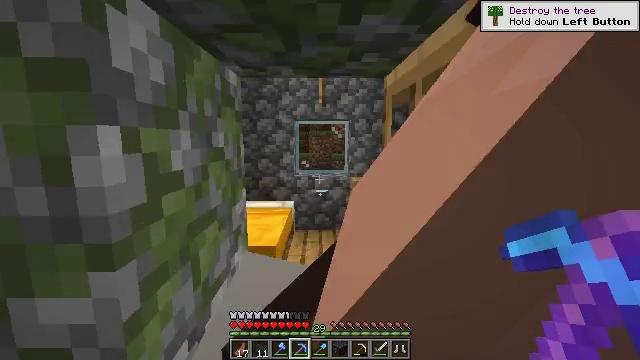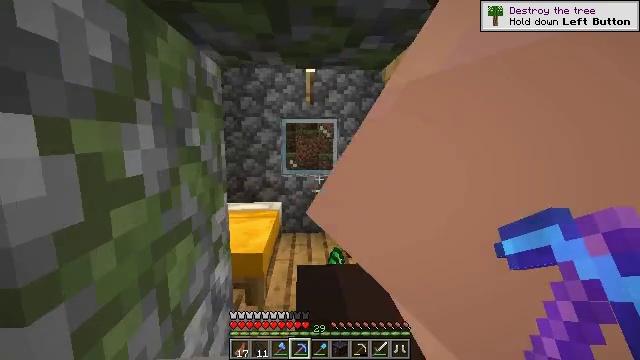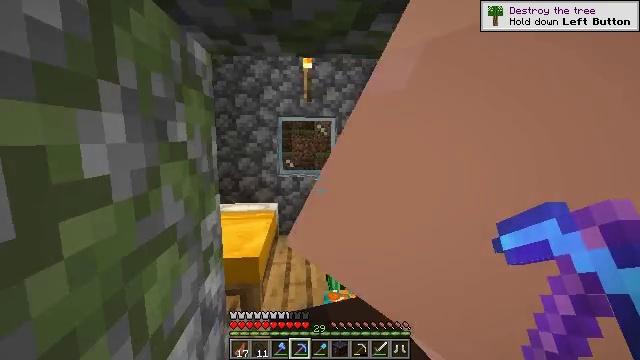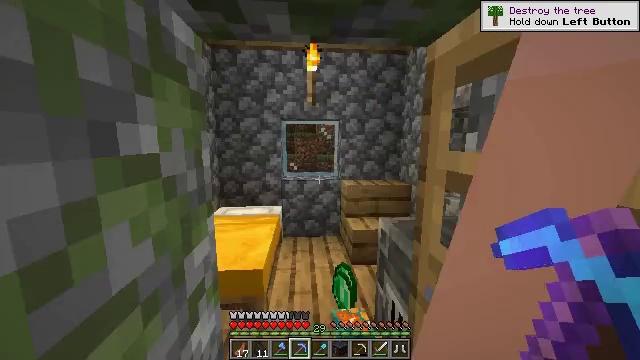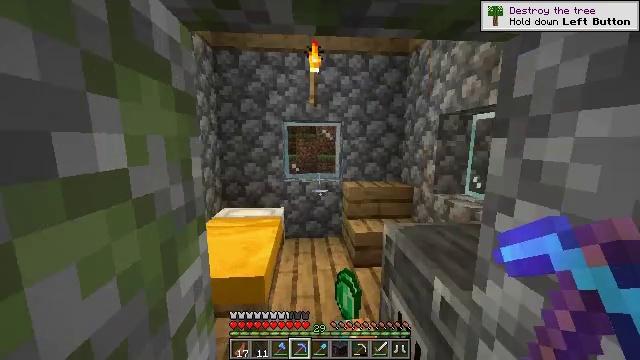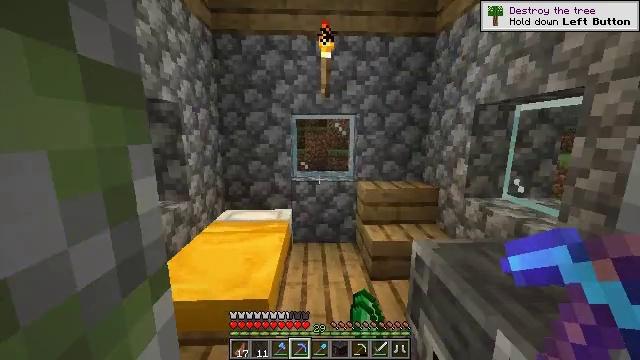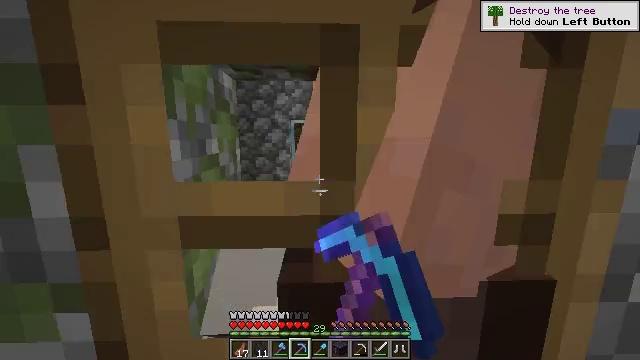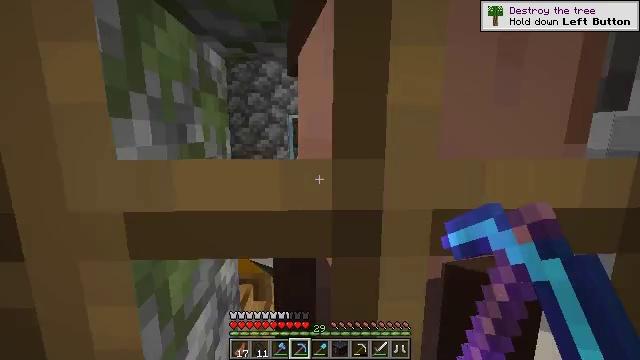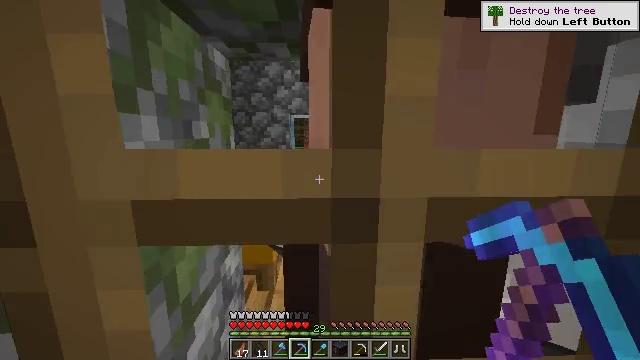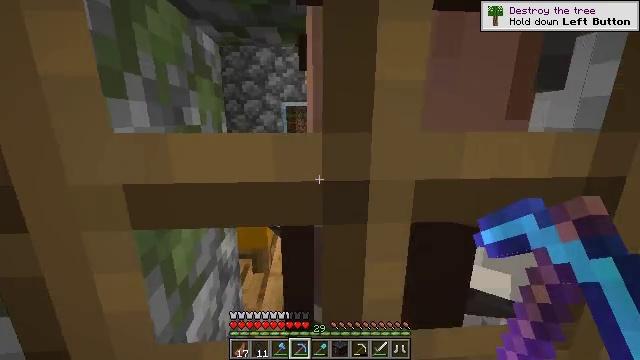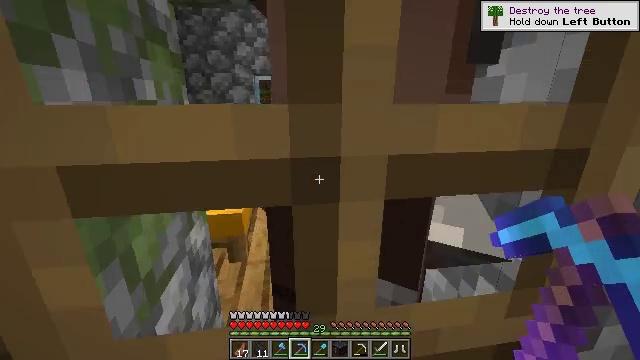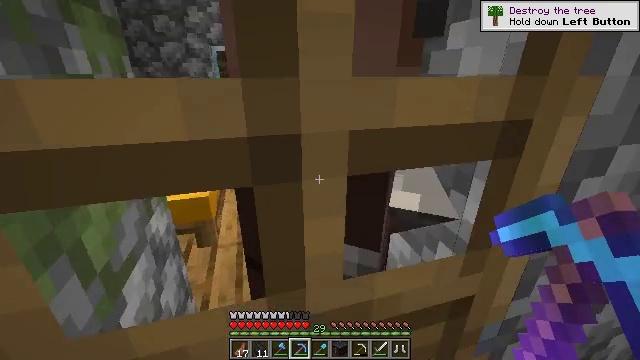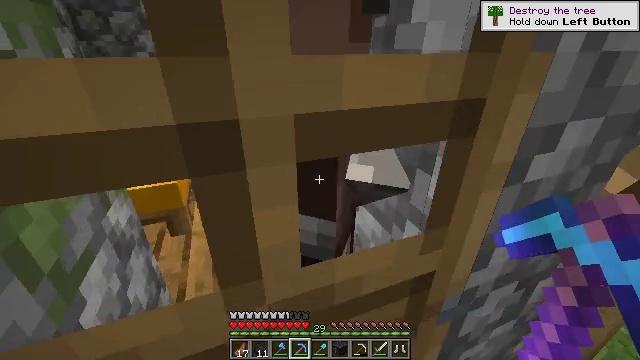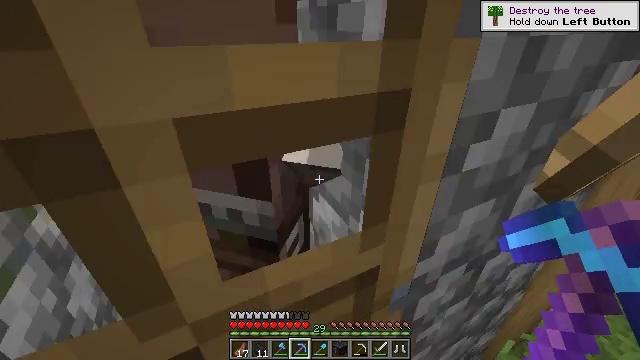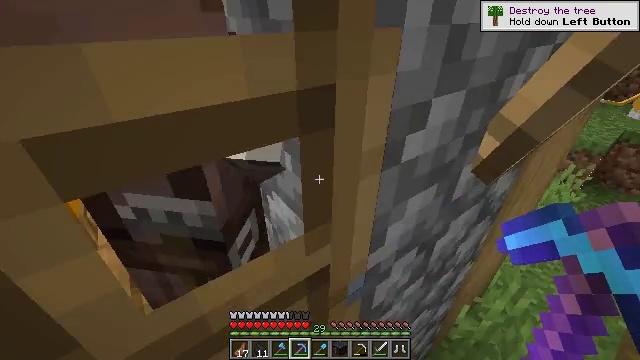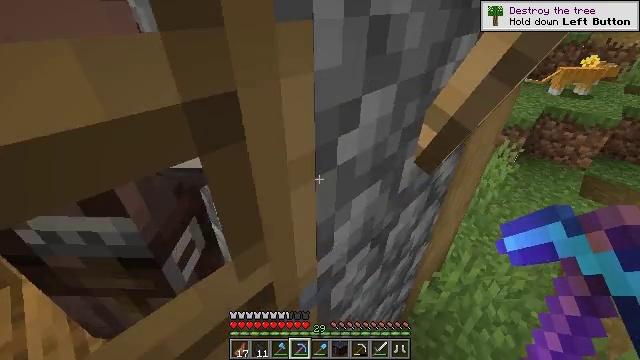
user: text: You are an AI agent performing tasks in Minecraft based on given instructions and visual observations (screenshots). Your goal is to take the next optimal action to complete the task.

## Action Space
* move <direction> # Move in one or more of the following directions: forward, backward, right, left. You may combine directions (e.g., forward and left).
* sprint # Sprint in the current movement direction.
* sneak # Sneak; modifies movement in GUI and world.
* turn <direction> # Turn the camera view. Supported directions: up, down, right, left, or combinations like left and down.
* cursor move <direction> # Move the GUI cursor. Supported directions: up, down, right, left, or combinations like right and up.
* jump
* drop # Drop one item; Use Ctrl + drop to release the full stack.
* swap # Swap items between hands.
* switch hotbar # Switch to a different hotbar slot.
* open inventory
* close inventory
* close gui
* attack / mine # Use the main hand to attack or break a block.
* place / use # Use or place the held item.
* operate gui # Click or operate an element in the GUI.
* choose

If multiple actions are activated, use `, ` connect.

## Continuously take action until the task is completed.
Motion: motion action
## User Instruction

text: Drop a orange glazed terracotta.
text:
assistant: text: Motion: move forward, turn right
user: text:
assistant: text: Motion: move forward, sprint
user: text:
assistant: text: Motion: move forward, sprint
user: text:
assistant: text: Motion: move forward, sprint
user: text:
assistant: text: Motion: move forward, sprint, turn left and down
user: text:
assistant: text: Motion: move forward, turn left and down
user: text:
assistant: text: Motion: move forward
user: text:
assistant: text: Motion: move forward, sprint
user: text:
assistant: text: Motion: move forward, sprint, turn right and down
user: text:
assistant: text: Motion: move forward, sprint, turn right and down
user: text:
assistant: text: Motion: move forward, sprint, turn right and down
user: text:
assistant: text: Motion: move forward, turn right and down
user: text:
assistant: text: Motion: move forward, turn right and down
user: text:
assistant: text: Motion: move forward, turn right and down
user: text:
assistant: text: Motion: move forward, turn right and down
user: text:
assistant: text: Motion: turn right
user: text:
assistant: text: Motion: no_op
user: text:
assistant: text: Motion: turn left and down
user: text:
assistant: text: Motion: turn left and up
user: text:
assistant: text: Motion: turn left and up
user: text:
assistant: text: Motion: turn left and up
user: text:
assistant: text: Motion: no_op
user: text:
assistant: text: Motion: no_op
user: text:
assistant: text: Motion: turn left
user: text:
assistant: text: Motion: turn left and up
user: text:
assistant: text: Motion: turn left and up
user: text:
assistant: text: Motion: turn right and up, use / place
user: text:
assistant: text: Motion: use / place
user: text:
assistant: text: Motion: use / place
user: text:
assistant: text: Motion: turn right, use / place